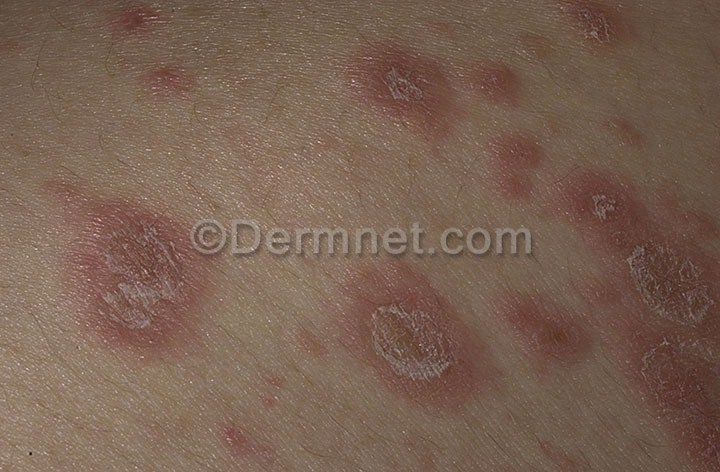
Disease: Psoriasis pictures Lichen Planus and related diseases